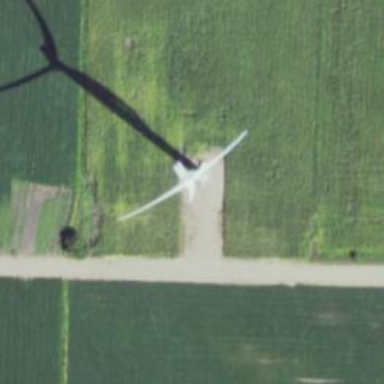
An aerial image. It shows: Wind generator with horizontal axis. The generator is wind turbine.